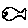
Label: fish